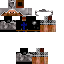
A male skeleton skin with dark skin, wearing brown helmet dressed in a black armor chest and brown pants, featuring a closed mouth.